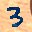
Label: 3